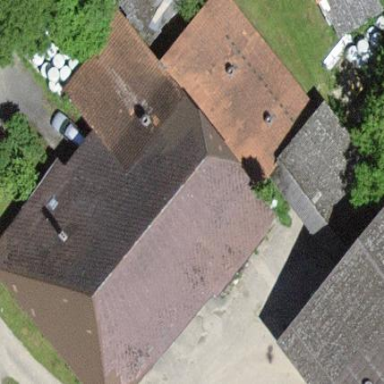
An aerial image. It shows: Farm building.